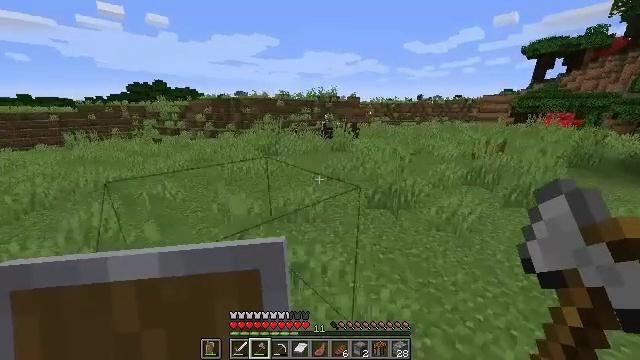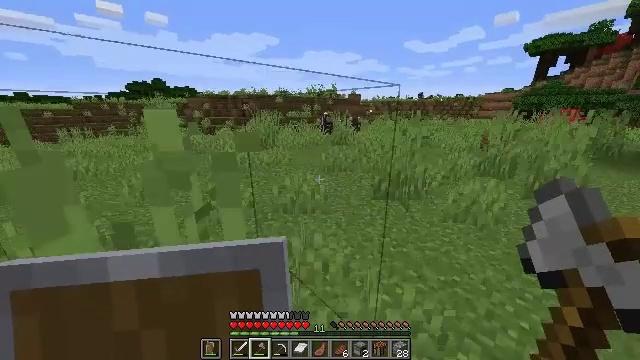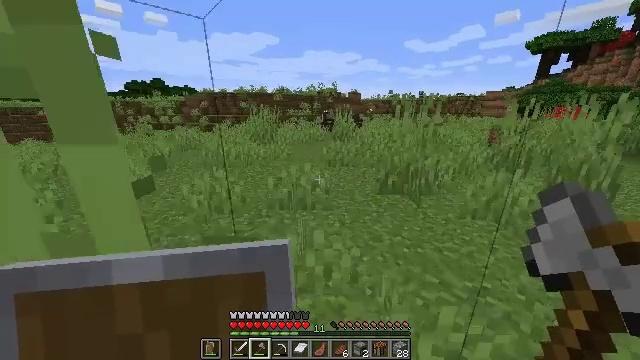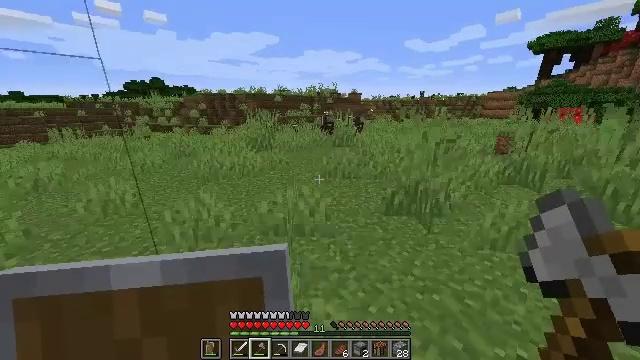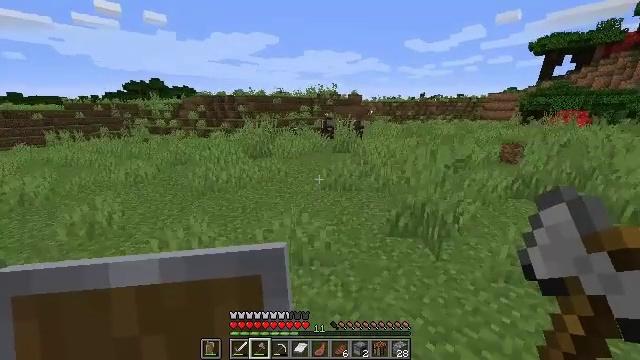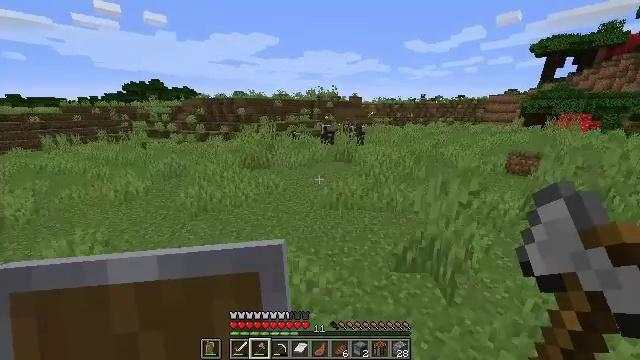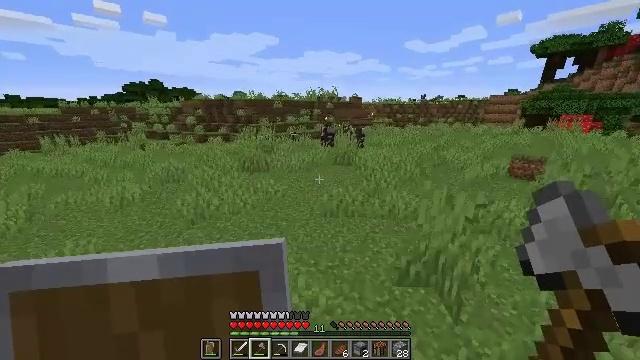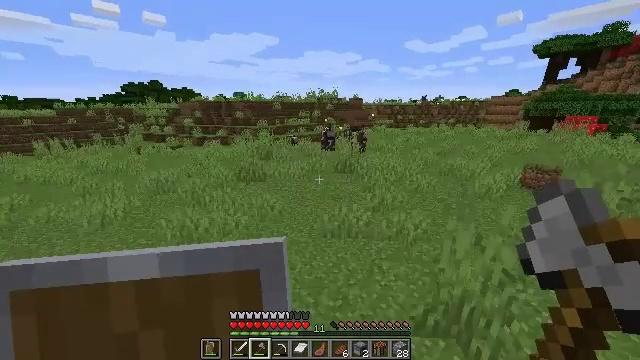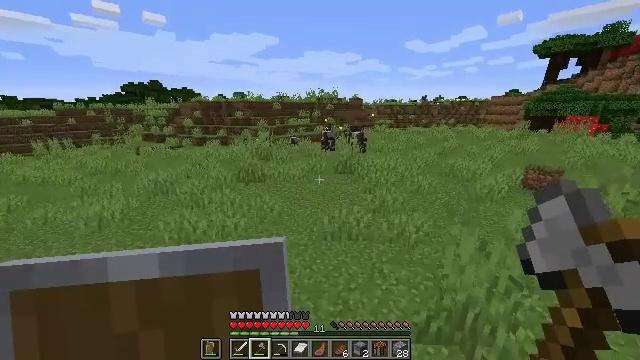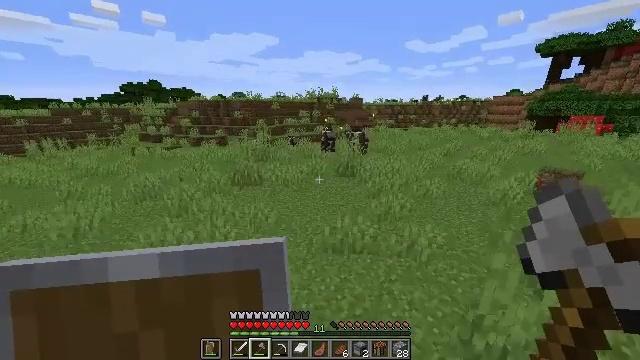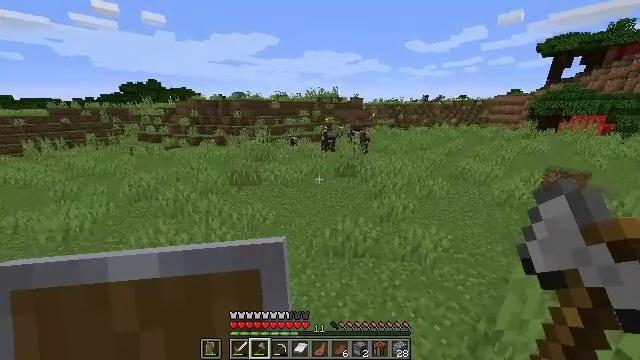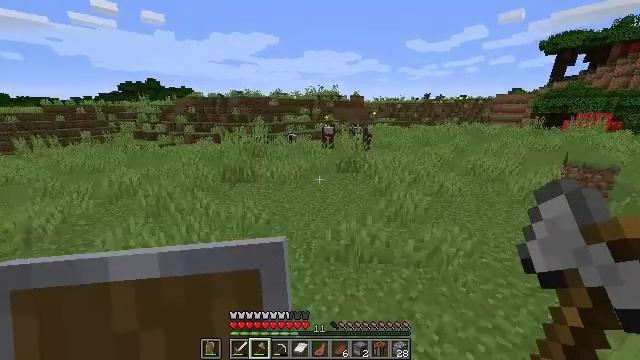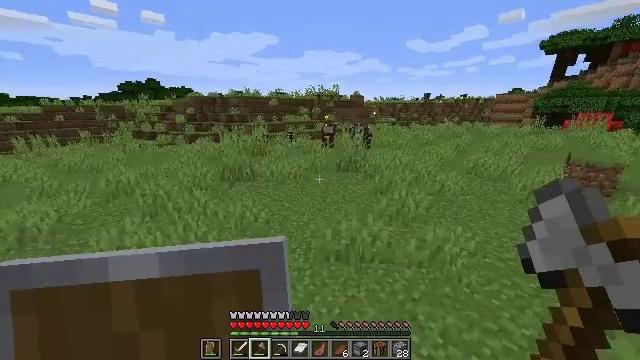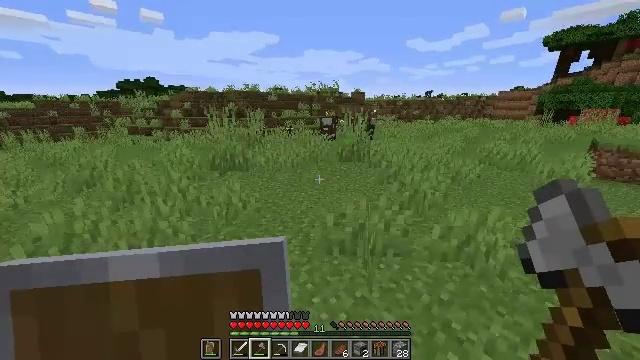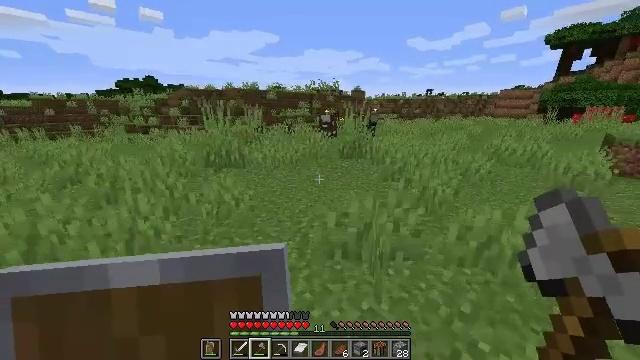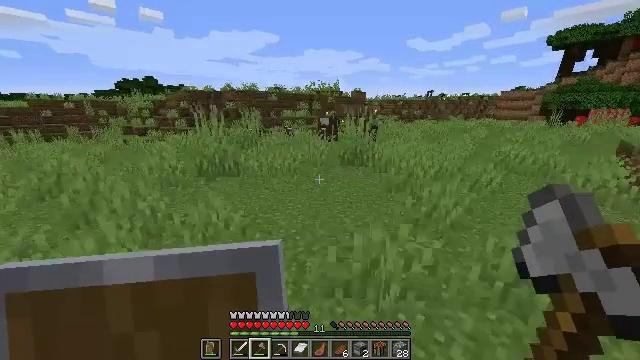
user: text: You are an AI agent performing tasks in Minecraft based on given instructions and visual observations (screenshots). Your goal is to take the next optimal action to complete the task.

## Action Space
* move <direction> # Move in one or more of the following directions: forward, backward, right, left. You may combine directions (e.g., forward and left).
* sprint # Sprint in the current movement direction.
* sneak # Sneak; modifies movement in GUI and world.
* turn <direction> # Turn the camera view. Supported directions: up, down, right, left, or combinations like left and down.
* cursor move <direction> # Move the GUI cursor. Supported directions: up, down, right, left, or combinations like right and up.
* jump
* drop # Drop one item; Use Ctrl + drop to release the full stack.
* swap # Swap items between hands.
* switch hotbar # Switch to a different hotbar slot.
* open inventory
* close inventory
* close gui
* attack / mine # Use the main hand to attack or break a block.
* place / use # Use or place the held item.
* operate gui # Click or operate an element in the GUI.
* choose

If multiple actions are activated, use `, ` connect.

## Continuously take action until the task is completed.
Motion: motion action
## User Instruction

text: Remove a spider eye from the inventory.
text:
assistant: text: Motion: move forward, jump
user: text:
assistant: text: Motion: move forward, jump
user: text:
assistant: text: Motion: move forward, jump
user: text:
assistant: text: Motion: move forward, jump
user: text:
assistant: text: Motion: move forward, jump
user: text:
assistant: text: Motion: move forward, jump
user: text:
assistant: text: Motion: move forward, jump
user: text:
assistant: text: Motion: move forward, jump
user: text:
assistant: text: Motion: move forward, jump
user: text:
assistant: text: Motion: move forward, jump
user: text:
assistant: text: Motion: move forward, jump
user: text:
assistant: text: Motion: move forward, jump
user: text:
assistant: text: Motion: move forward, jump
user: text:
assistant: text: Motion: move forward, jump
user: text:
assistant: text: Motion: move forward, jump
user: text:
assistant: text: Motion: move forward, jump
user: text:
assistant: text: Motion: move forward, jump
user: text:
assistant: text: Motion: move forward, jump
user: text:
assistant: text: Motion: move forward
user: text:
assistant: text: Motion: move forward
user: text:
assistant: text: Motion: no_op
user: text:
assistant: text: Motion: no_op
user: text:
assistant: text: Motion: open inventory
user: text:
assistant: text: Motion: open inventory
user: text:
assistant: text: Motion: open inventory
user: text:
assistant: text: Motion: no_op
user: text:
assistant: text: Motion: no_op
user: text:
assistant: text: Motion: no_op
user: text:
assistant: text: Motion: no_op
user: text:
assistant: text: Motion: sprint